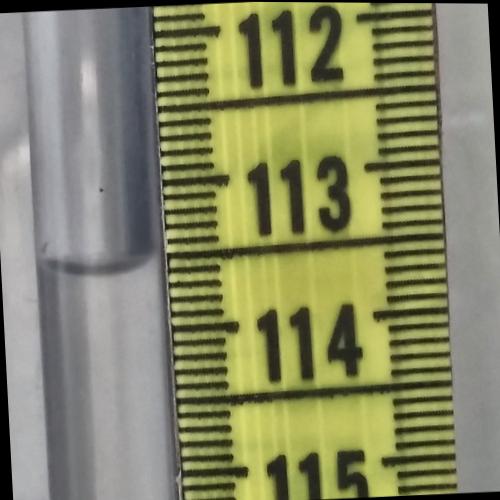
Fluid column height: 113.5 cm